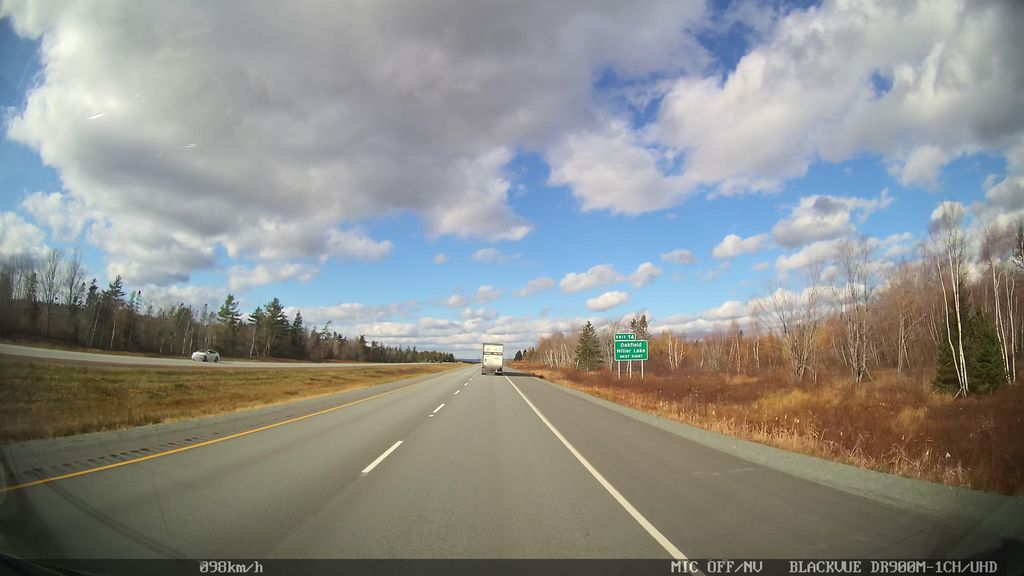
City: halifax